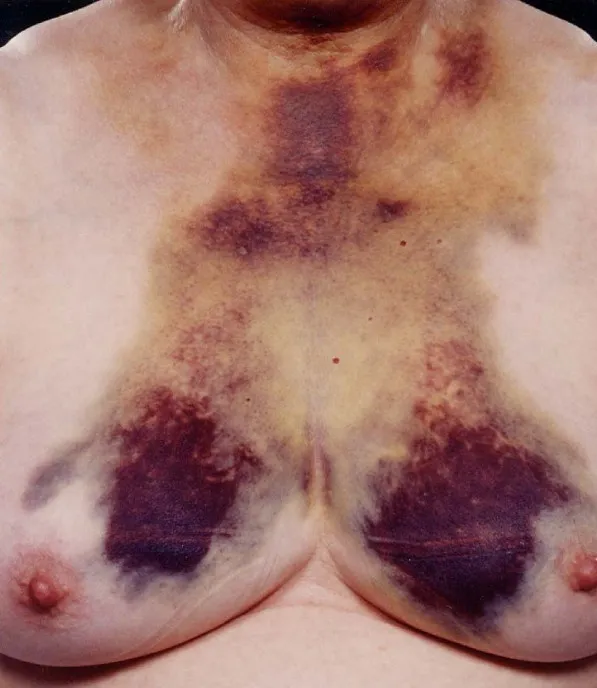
Spontaneous retropharyngeal haematoma: Dramatic bruising seen on the front of the neck and chest wall.
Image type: medical_photograph (skin_photograph)